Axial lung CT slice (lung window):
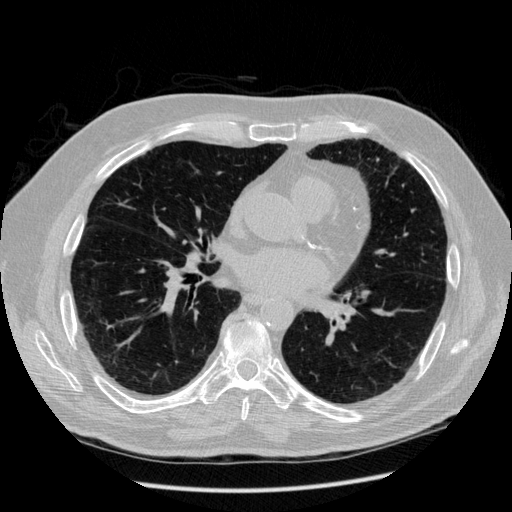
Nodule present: no